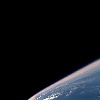
Label: space